Question: I have a Dialog box where I show a record from database.
I want the CStatic fields to size to content.
How can I do this.
I am getting a black space at the end of static field. Here is the image attached.
I don't want the black space in my field.

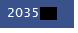
Answer: Size to content is not the best way to solve this, you would be better off deriving a class from 'CStatic' and make it transparent by:
- -
and use this class instead of 'CStatic' for these fields.
See <URL> for more details.